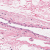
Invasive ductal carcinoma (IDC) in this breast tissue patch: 0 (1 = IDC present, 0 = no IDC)